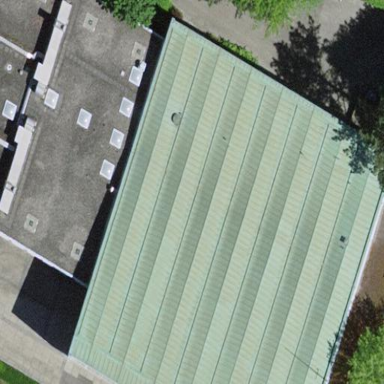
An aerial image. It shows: Industrial building.